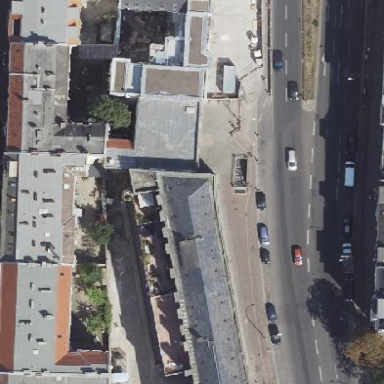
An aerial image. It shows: Part of building.